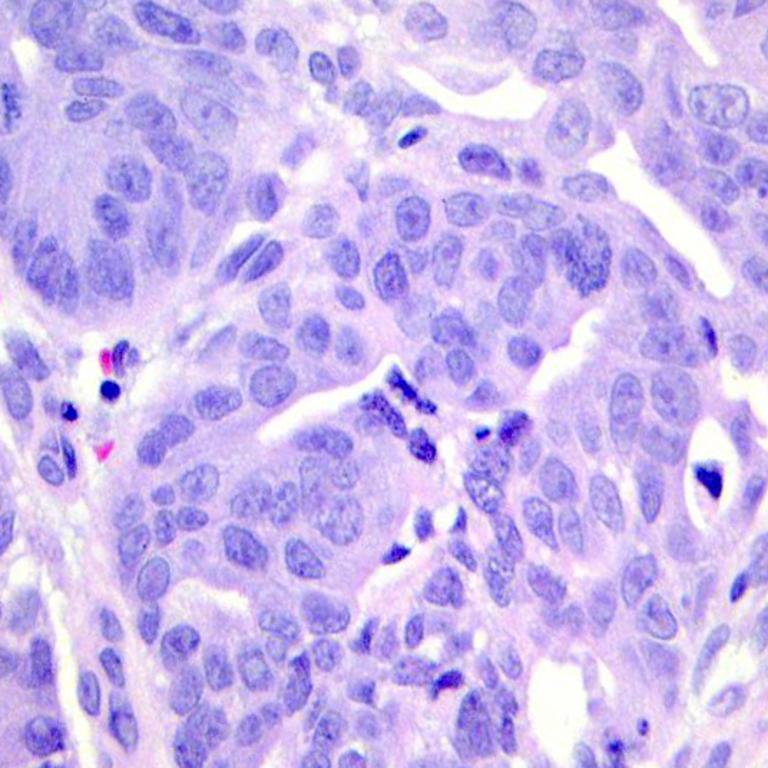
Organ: colon
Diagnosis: adenocarcinomas